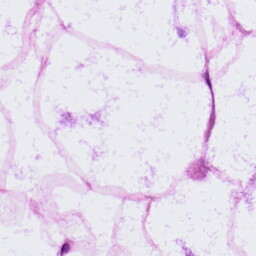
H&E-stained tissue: LymphNode